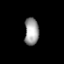
Tissue: prostate
Cell type: T cells
Senescence score: 0.7246
Nuclear area (px): 377
Mean DAPI intensity: 158.552